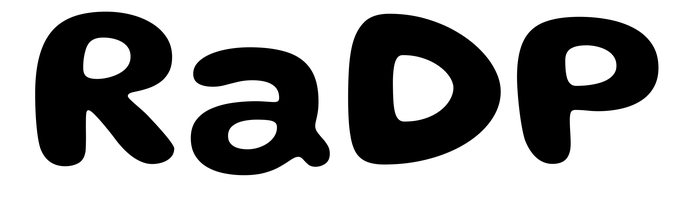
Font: Gluten_SemiBold